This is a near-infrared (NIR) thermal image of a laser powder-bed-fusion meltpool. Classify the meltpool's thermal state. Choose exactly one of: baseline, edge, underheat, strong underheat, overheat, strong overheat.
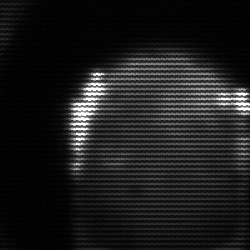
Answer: baseline